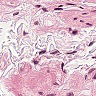
Metastatic tissue present: no